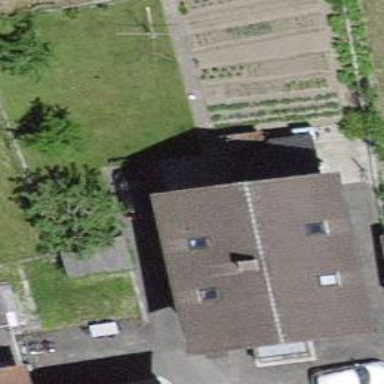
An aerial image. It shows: Residential building.